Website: walmart
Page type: billing-address
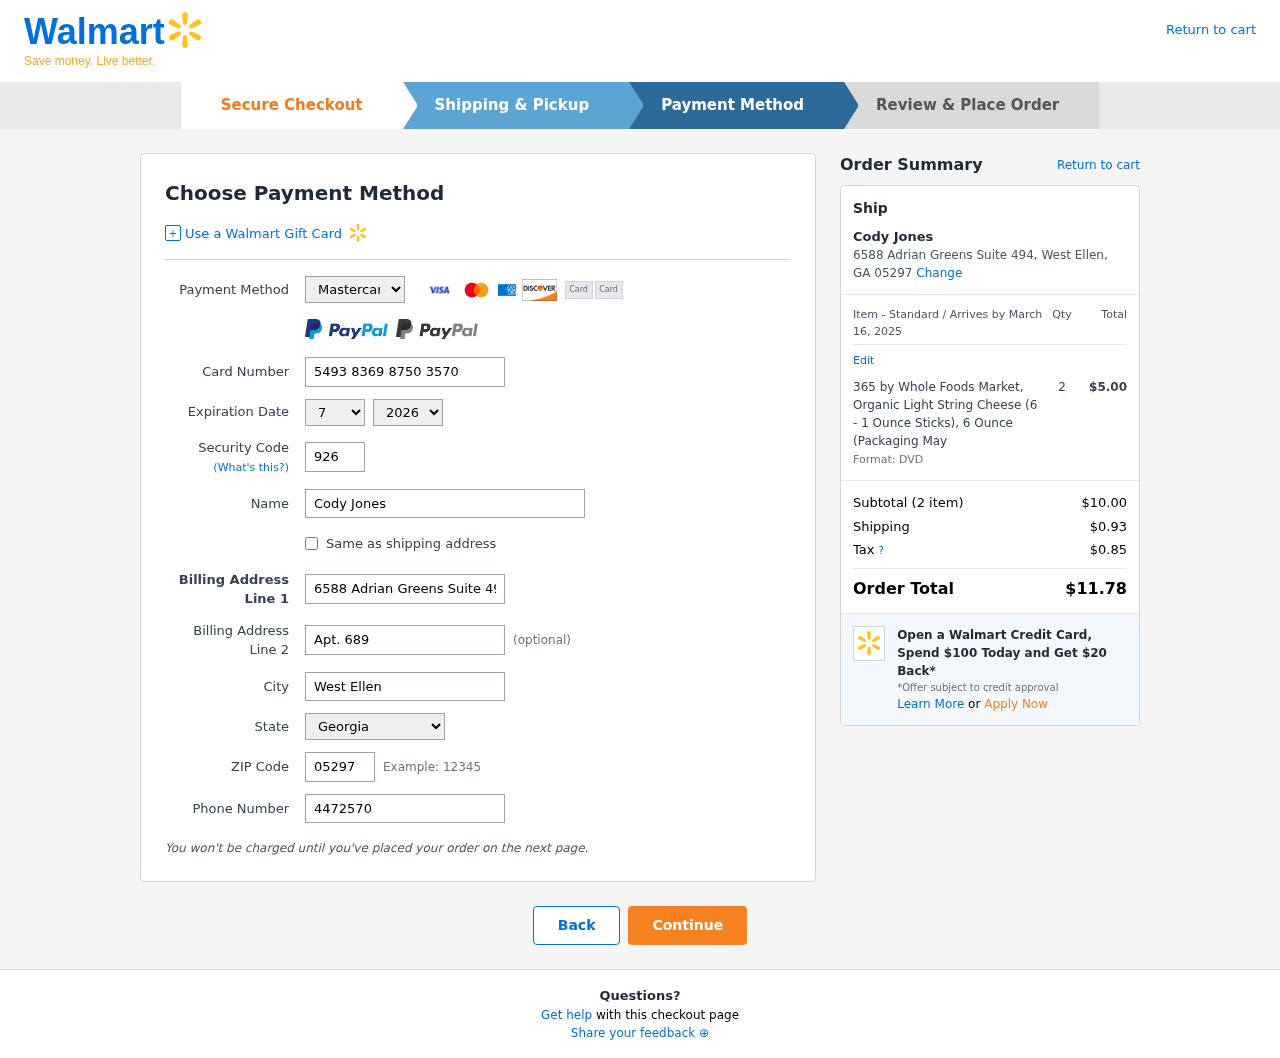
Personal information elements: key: PII_CARD_CVV
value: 926
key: PII_CARD_EXPIRY_MONTH
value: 07
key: PII_CARD_EXPIRY_YEAR
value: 26
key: PII_CARD_NUMBER
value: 5493 8369 8750 3570
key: PII_CARD_TYPE
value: Mastercard
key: PII_CITY
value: West Ellen
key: PII_CITY_STATE_ZIP
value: West Ellen, GA 05297
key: PII_FULLNAME
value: Cody Jones
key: PII_PHONE
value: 4472570208
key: PII_POSTCODE
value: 05297
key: PII_STATE
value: Georgia
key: PII_STREET
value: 6588 Adrian Greens Suite 494
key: PII_STREET2
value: Apt. 689
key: PII_FULLNAME2
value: Cody Jones
Product elements: key: PRODUCT1_NAME
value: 365 by Whole Foods Market, Organic Light String Cheese (6 - 1 Ounce Sticks), 6 Ounce (Packaging May
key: PRODUCT1_PRICE
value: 5
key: PRODUCT1_QUANTITY
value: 2
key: PRODUCT1_DESC
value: Format: DVD
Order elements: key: ORDER_DELIVERY_DATE
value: March 16, 2025
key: ORDER_NUM_ITEMS
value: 2
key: ORDER_SUBTOTAL
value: $10.00
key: ORDER_SHIPPING_COST
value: $0.93
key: ORDER_TAX
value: $0.85
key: ORDER_TOTAL
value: $11.78